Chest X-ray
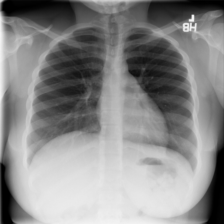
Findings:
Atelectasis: negative
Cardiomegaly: negative
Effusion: negative
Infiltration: negative
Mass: negative
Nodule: negative
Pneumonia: negative
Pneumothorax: negative
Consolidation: negative
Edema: negative
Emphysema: negative
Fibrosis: negative
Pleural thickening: negative
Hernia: negative